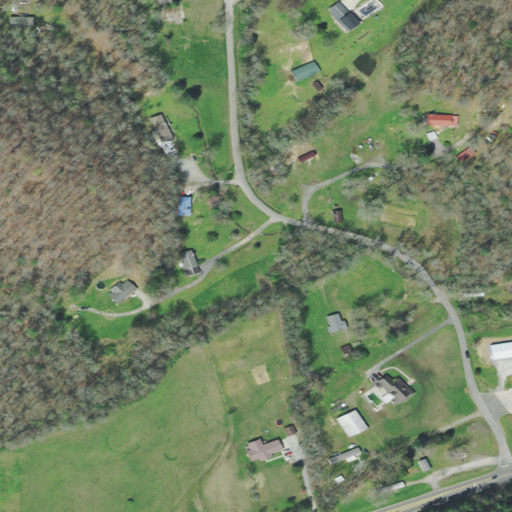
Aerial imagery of valley in Tennessee named Walls Hollow containing open development, deciduous forest, low intensity development, pasture, medium intensity development, and high intensity development